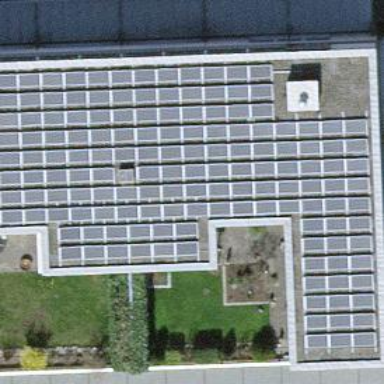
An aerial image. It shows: Solar power generator.